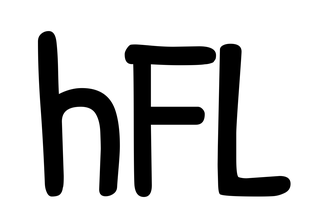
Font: PatrickHand-Regular